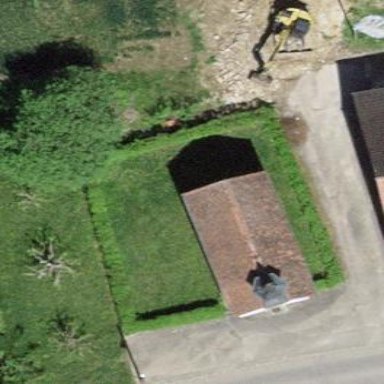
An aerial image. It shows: Chapel building.